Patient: sex M, age 42
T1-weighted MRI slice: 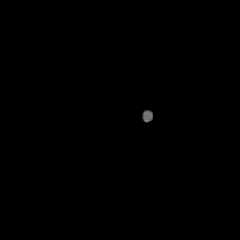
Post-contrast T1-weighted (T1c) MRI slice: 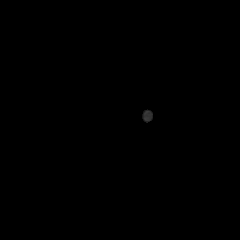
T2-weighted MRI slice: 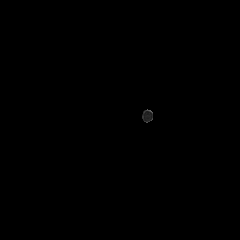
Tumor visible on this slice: no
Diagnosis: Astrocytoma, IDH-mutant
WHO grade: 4